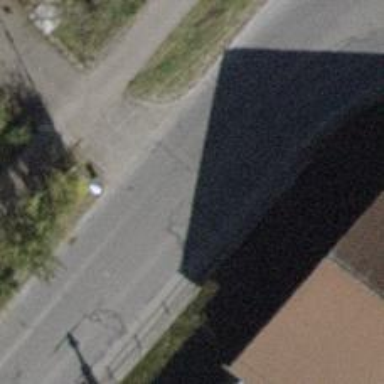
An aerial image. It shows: Driveway made of paving stones.